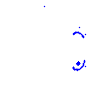
Particle: proton